Interaction volume radius: 10 \u00c5
Interaction volume height: 20 \u00c5
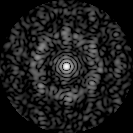
Disorder parameter: 0.8106